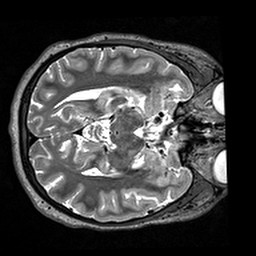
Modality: T2w
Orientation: axial
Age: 20
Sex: female
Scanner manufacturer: siemens
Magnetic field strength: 3 T
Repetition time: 3.2 s
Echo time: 0.567 s